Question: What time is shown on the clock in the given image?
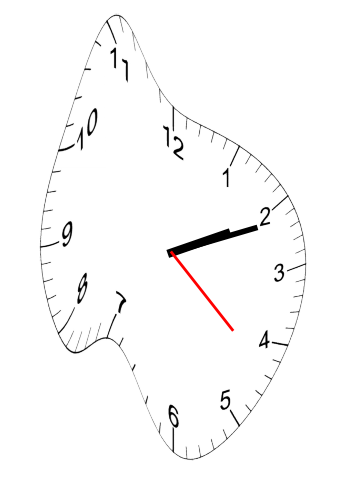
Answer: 02:11:22